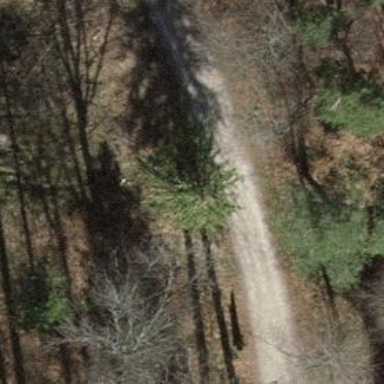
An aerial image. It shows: Gravel path.